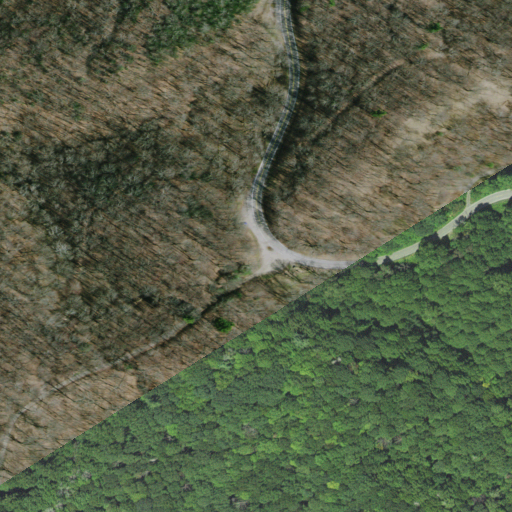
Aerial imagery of gap in North Carolina named Iron Mountain Gap containing deciduous forest, open development, mixed forest, and low intensity development